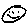
Label: smiley face